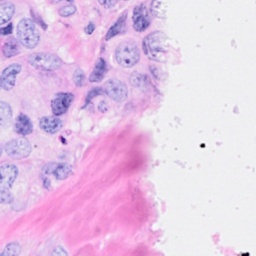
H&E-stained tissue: Breast